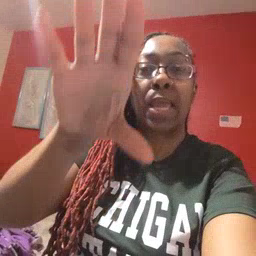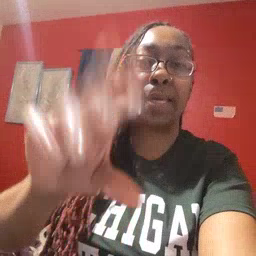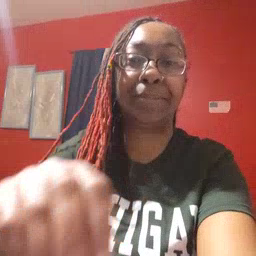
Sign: alligator